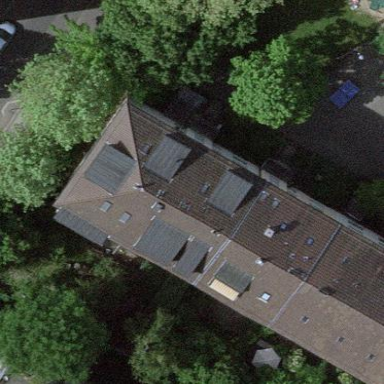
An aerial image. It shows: Hipped roof on apartment building.